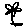
Label: flower